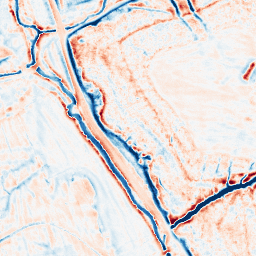
Category: edge_preserving
Decomposition family: bilateral
Decomposition parameters: d: 15
sigma_color: 150
sigma_space: 25
Upsampling method: cubic_catmull_rom
Upsampling parameters: scale: 4
Upsampling scale: 4